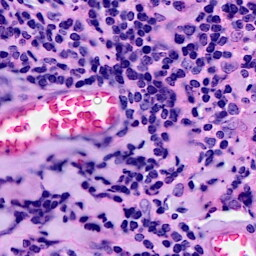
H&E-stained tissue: Breast